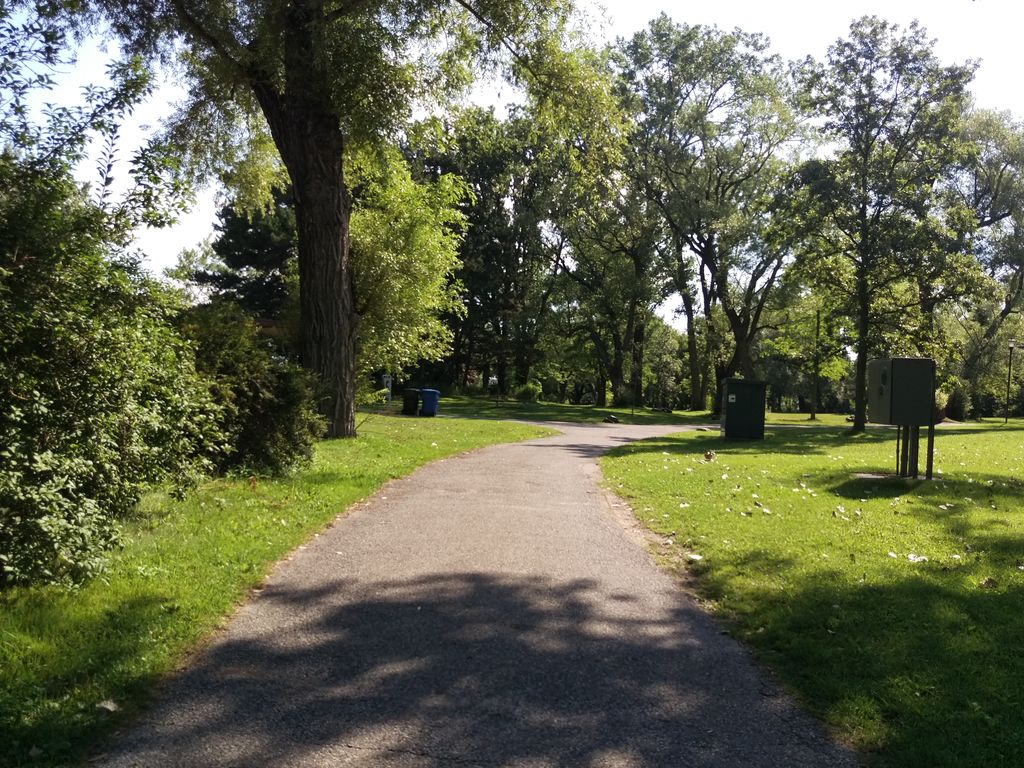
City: toronto